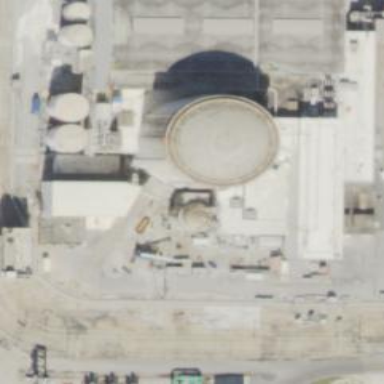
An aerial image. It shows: Nuclear power generator.